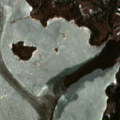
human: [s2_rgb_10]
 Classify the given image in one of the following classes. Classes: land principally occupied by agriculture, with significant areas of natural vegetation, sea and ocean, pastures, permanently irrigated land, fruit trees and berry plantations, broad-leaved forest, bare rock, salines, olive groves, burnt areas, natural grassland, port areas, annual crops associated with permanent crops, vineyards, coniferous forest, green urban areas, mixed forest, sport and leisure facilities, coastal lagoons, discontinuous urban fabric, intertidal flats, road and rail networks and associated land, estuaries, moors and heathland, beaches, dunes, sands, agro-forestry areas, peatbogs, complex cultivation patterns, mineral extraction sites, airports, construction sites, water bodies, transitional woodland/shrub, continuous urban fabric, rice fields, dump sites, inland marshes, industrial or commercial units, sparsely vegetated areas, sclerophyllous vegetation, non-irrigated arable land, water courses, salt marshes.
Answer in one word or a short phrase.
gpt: industrial or commercial units, coniferous forest, mixed forest, sea and ocean